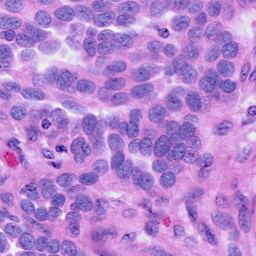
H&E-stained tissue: Ovarian